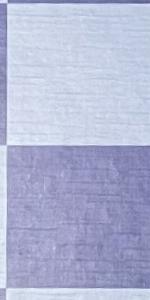
Label: Empty